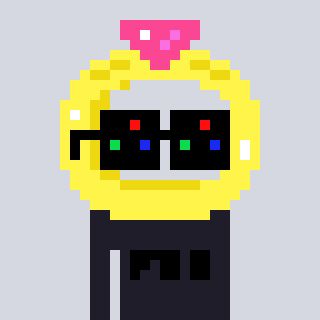
a pixel art character with square black sunglasses, a ring-shaped head and a grayscale-colored body on a cool background